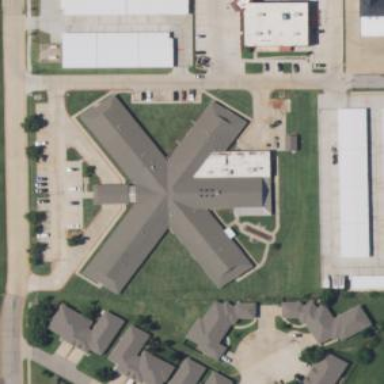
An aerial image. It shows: Building.